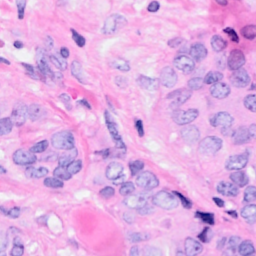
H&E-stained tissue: Breast